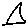
Label: triangle